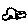
Label: car